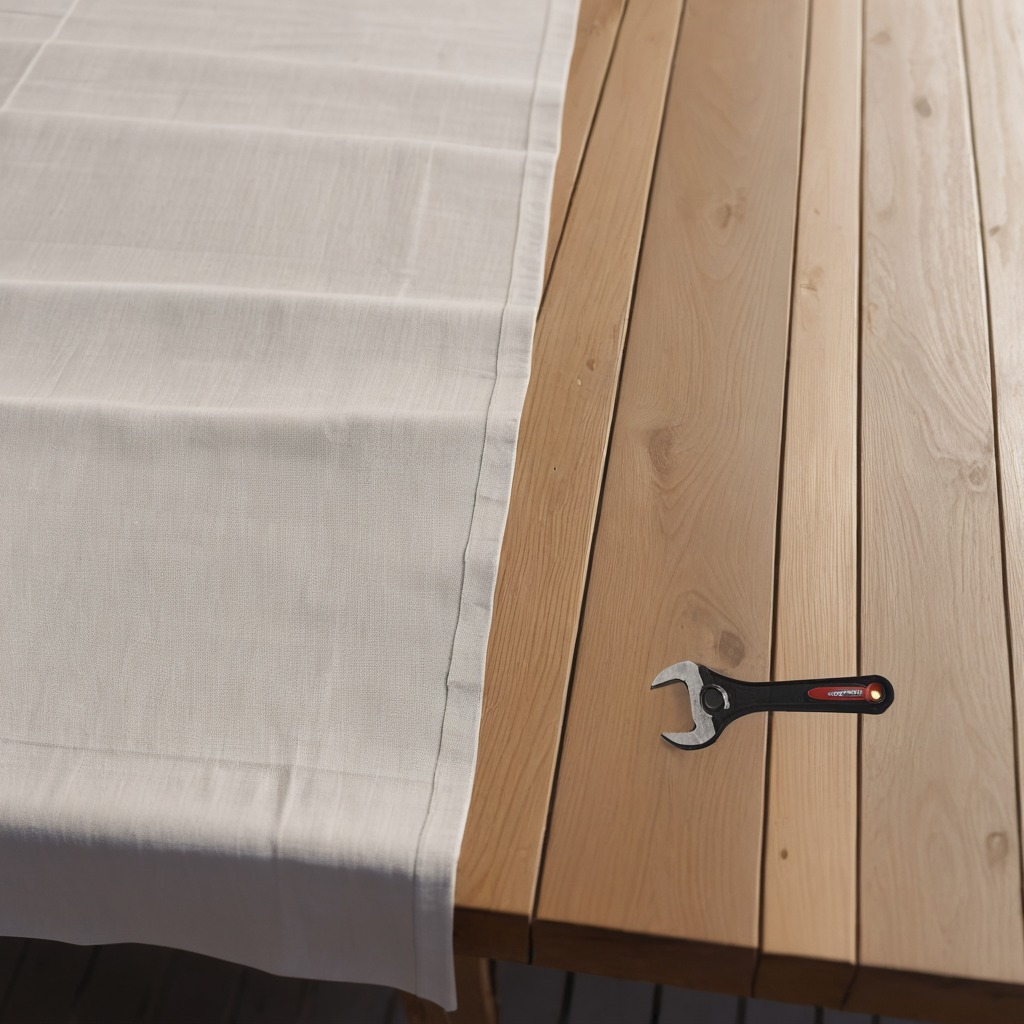
A wrench lying on a wooden table in an outdoor workshop during daytime bright natural light soft shadows worn but beneath the cloth